Question: I'm trying to receive some data using USART in IrDA mode on an STM32H7 board with HAL drivers.
I get the reply as I expect it on the gpio pin (baud rate, logic, and timing are ok) but for some reason the data is never moved to the RDR register of the USART and when I try to read it I just get zeroes on the first try and a timeout after that (polling mode).
After filling the IRDA handle structure I call 'HAL_IRDA_DeInit()' and 'HAL_IRDA_Init()'. I configure the GPIO in 'HAL_IRDA_MSP_Init()' and send the first message that reaches the target (with 'HAL_IRDA_Transmit()' ). The target then is sending a reply that I can check on the UART_RX pin. And here something happens.. or better doesn't happen. If I read the UART with 'HAL_IRDA_Receive()' (1 byte at a time) I get only zero and then timeouts.
'''
IRDA_HandleTypeDef hirda4;
void vIrdaInit(void)
{
hirda.Instance = USART3;
hirda.Init.BaudRate = 60100;
hirda.Init.WordLength = IRDA_WORDLENGTH_9B;
hirda.Init.Parity = IRDA_PARITY_NONE;
hirda.Init.Mode = IRDA_MODE_TX_RX;
hirda.Init.Prescaler = 1;
hirda.Init.PowerMode = IRDA_POWERMODE_NORMAL;
/* Initialize the IRDA registers. Here also HAL_IRDA_MspInit() will be called */
if (HAL_IRDA_Init(&hirda4) != HAL_OK)
{
Error_Handler();
}
}
'''
'''
/* Initialize IrDA low level resources. This function is called by HAL_IRDA_Init() */
void HAL_IRDA_MspInit(IRDA_HandleTypeDef* irdaHandle)
{
GPIO_InitTypeDef GPIO_InitStruct = {0};
if(irdaHandle->Instance==USART3)
{
/* UART4 clock enable */
__HAL_RCC_USART3_CLK_ENABLE();
__HAL_RCC_GPIOB_CLK_ENABLE();
/**UART4 GPIO Configuration
PB10 ------> USART3_RX
PB11 ------> USART3_TX
*/
GPIO_InitStruct.Pin = GPIO_PIN_10;
GPIO_InitStruct.Mode = GPIO_MODE_AF_PP;
GPIO_InitStruct.Pull = GPIO_NOPULL;
GPIO_InitStruct.Speed = GPIO_SPEED_FREQ_LOW;
GPIO_InitStruct.Alternate = GPIO_AF7_UART3;
HAL_GPIO_Init(GPIOB, &GPIO_InitStruct);
GPIO_InitStruct.Pin = GPIO_PIN_11;
GPIO_InitStruct.Mode = GPIO_MODE_INPUT;
HAL_GPIO_Init(GPIOB, &GPIO_InitStruct);
}
}
'''
here the call to HAL_IRDA_Transmit()/HAL_IRDA_Receive():
'''
if(HAL_IRDA_Transmit(&hirda (uint8_t*)TxBuf, sizeof(RxBuf), 5000)!= HAL_OK)
{
Error_Handler();
}
memset(RxBuf, '', sizeof(RxBuf));
for (i = 0; i < 8; i++)
{
// blocks here until timeout or data
if(HAL_IRDA_Receive(&hirda, (uint8_t*)RxBuf, 1, 500)!= HAL_OK)
{
Error_Handler();
}
}
'''
With the first time in the loop, I have the RXNE flag raised but in RDR there is only 0. The following iterations are resulting always in a timeout (from 'IRDA_WaitOnFlagUntilTimeout()'). I have no idea where to look... The pulses I receive are bigger than the 3/16 of a period, the levels are ok but seem I cannot get the message through the SIR receive decoder and in the data register.
here a screenshot with the received signal:

Baud rate is fine, start and stop bits are present and the message (9 bits) is what I am waiting for. But is not recognized by the decoder and passed to the UART.
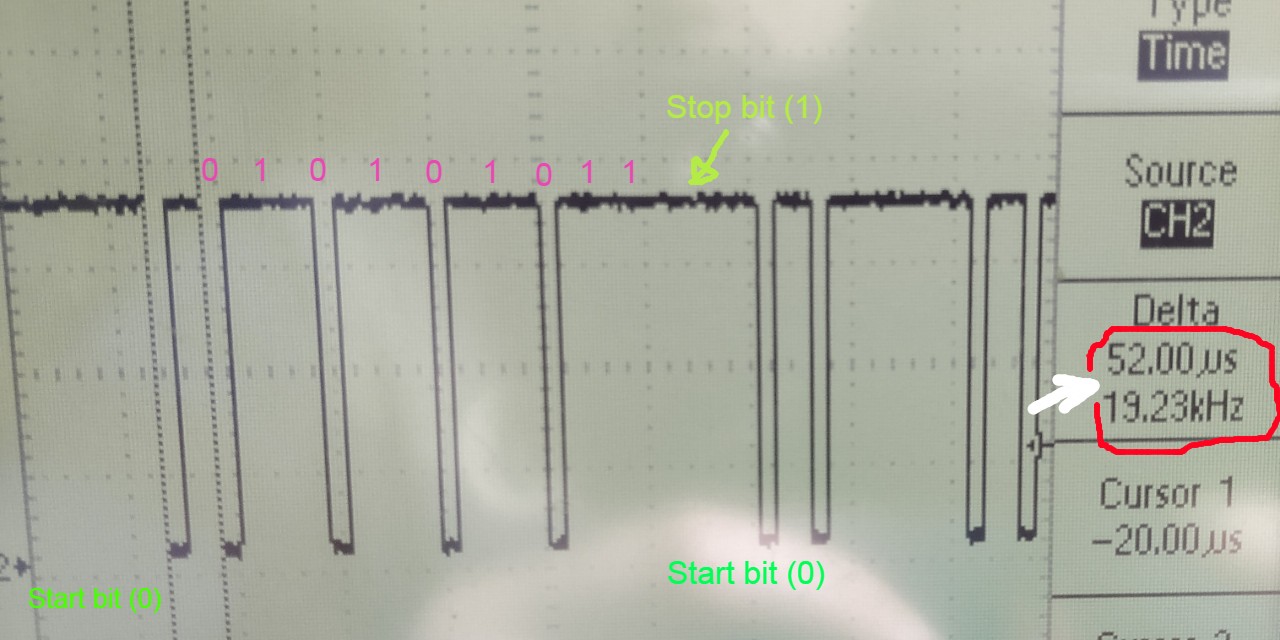
Answer: Adding a dummy read of 1 byte just after calling the init function allowed me to successfully read once without Timeouts. The problem is that after that, the 'Receive()' function starts again to return Timeouts. The only workaround I could find was to re-init the UART just before calling the 'Receive()' function. This allows me to retrieve the full message. It is sloppy, but it works.
I tried to find the registers that change but I was not able to isolate what is causing the problem.